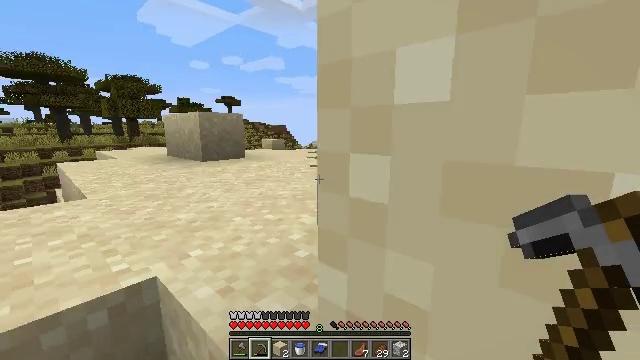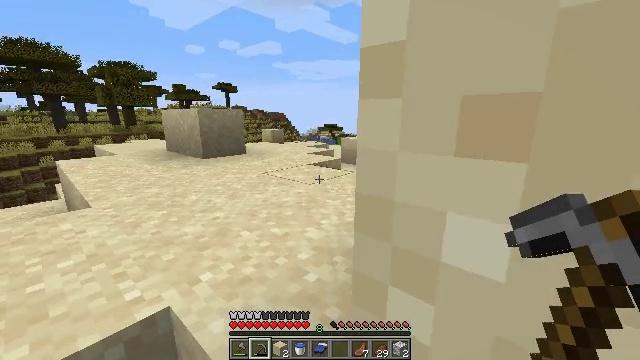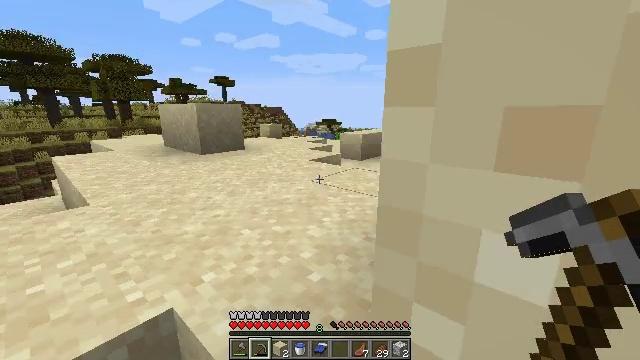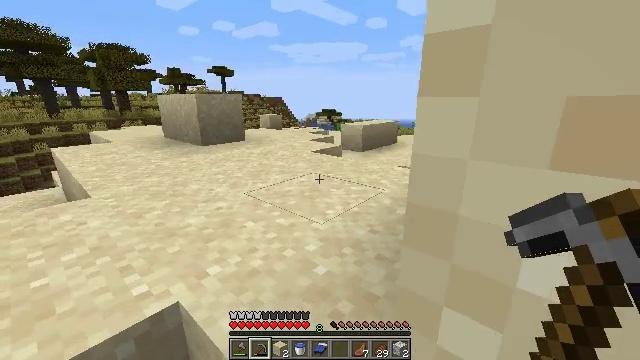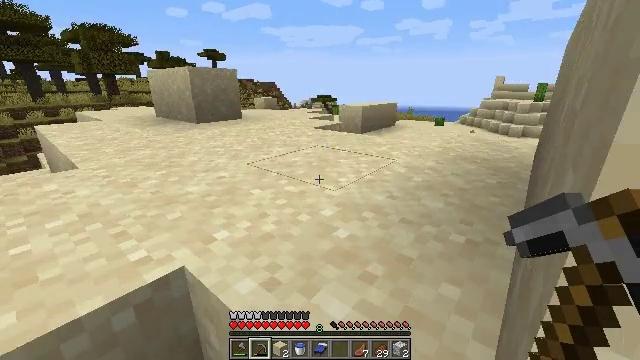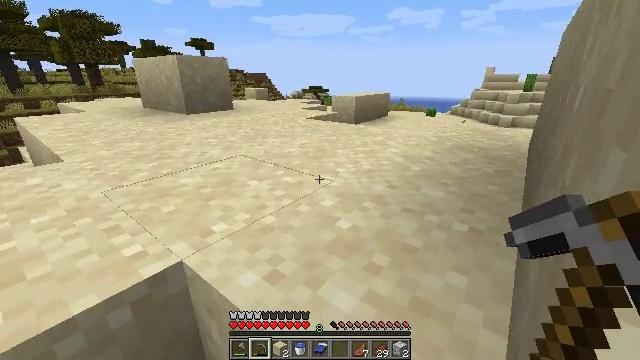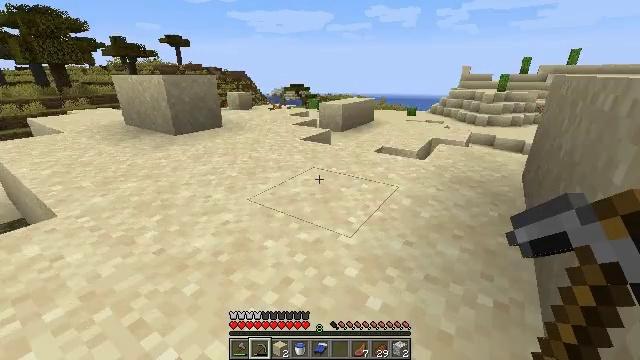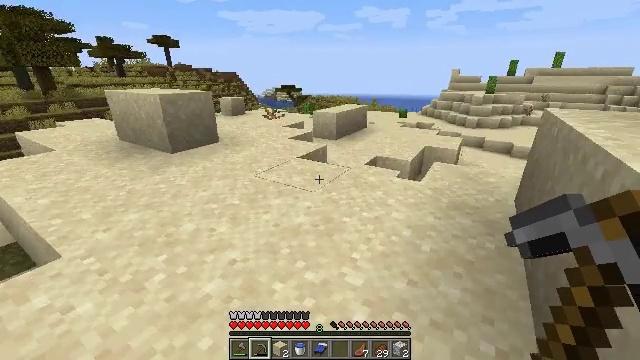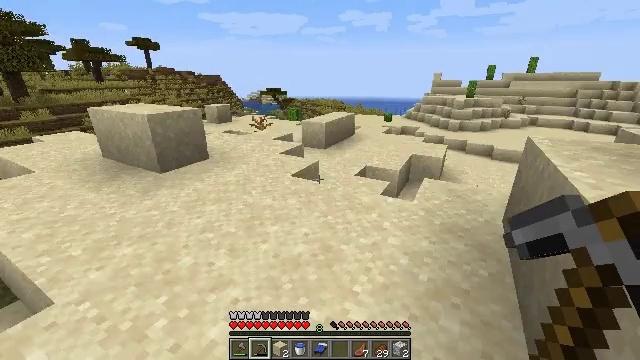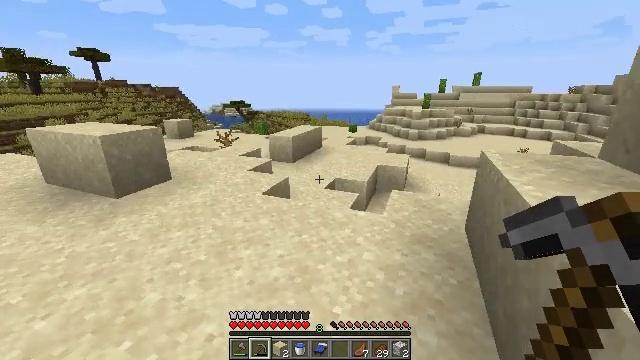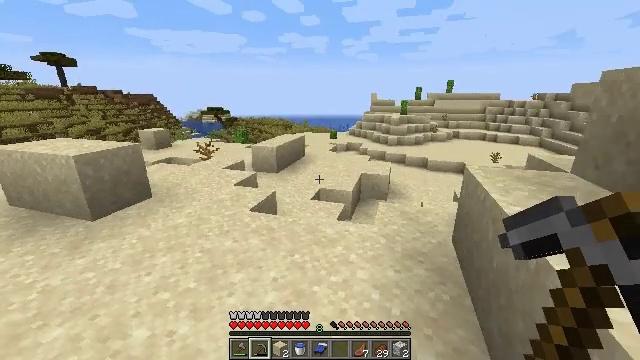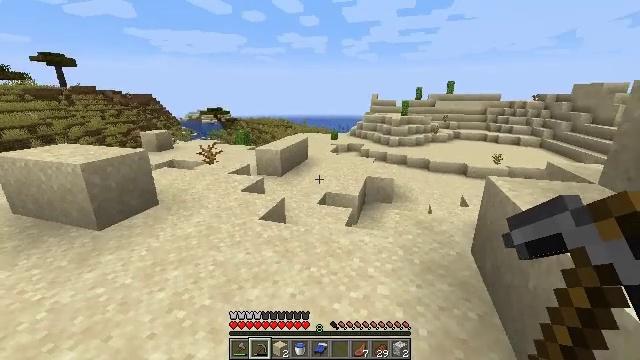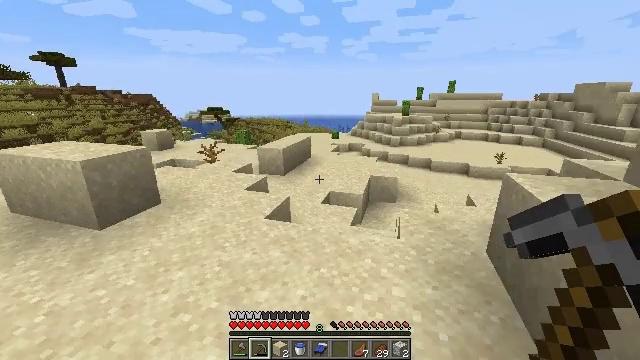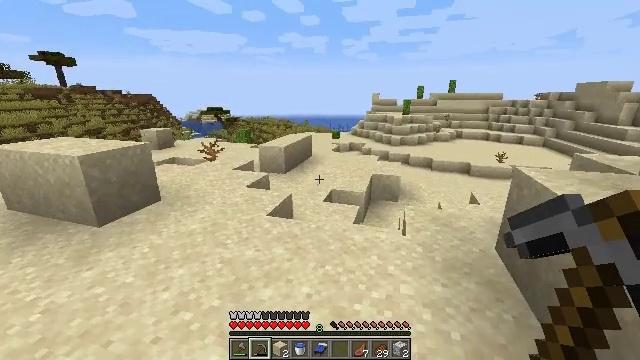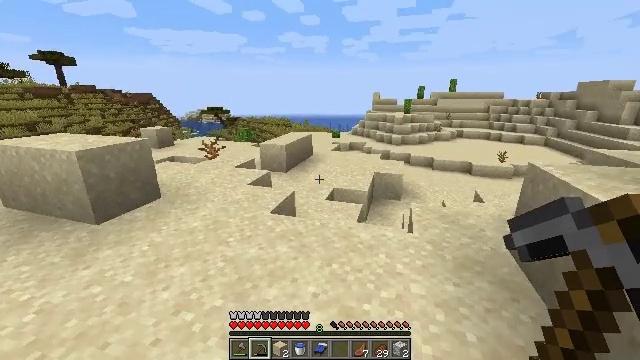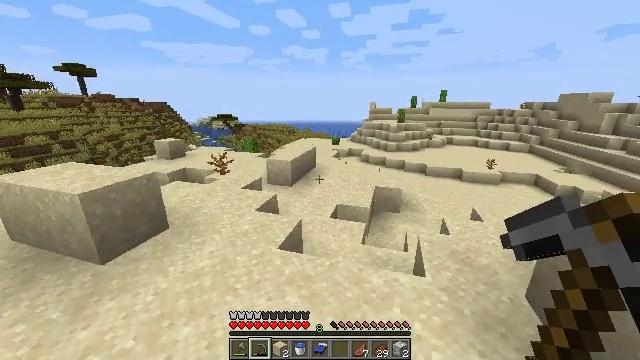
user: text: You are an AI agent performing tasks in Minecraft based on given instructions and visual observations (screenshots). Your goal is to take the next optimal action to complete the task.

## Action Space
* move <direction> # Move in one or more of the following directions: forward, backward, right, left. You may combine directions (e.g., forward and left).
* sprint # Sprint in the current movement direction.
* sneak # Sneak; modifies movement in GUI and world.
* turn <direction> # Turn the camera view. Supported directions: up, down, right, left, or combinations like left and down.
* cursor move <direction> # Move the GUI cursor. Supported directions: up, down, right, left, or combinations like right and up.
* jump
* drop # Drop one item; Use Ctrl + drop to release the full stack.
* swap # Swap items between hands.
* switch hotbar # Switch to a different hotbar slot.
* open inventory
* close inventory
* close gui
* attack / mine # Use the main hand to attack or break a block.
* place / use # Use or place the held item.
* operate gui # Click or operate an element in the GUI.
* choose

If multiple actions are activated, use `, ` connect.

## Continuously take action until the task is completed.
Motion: motion action
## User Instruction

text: Harvest the orange terracotta from structures or biomes.
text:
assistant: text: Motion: move forward and move left, turn down, jump
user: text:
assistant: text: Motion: move forward and move left, turn down, jump
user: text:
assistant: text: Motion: move forward and move left, turn down, jump
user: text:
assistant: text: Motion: move forward and move left, turn right and down, jump
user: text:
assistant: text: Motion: move forward and move left, turn right and down, jump
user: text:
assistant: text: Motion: move forward and move left, turn right, jump
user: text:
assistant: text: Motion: move forward and move left, turn right
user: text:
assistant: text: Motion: move forward and move left, turn right, jump
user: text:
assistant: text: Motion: move forward and move left, turn right and up, jump
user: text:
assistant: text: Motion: move forward, turn right and up, jump
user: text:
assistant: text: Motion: move forward, jump
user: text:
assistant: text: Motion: move forward, jump
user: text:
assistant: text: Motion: move forward, jump
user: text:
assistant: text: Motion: move forward, sprint, jump
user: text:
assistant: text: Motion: move forward, sprint, jump
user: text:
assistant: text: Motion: move forward, sprint, jump
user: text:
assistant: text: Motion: move forward, sprint, jump
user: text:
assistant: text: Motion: move forward, sprint, jump
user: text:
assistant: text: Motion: move forward, sprint, jump
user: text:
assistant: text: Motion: move forward, sprint, jump
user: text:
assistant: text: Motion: move forward, sprint, jump
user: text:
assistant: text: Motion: move forward, sprint, jump
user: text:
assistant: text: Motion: move forward, sprint, jump
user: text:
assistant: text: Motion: move forward, sprint, jump
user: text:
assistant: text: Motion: move forward, sprint, jump
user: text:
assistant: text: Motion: move forward, sprint, jump
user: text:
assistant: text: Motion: move forward, sprint, jump
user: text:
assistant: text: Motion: move forward, sprint, turn right, jump
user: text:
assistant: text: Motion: move forward, sprint, turn right and up, jump
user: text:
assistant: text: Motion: move forward, sprint, turn right and up, jump